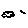
Label: cloud